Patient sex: M
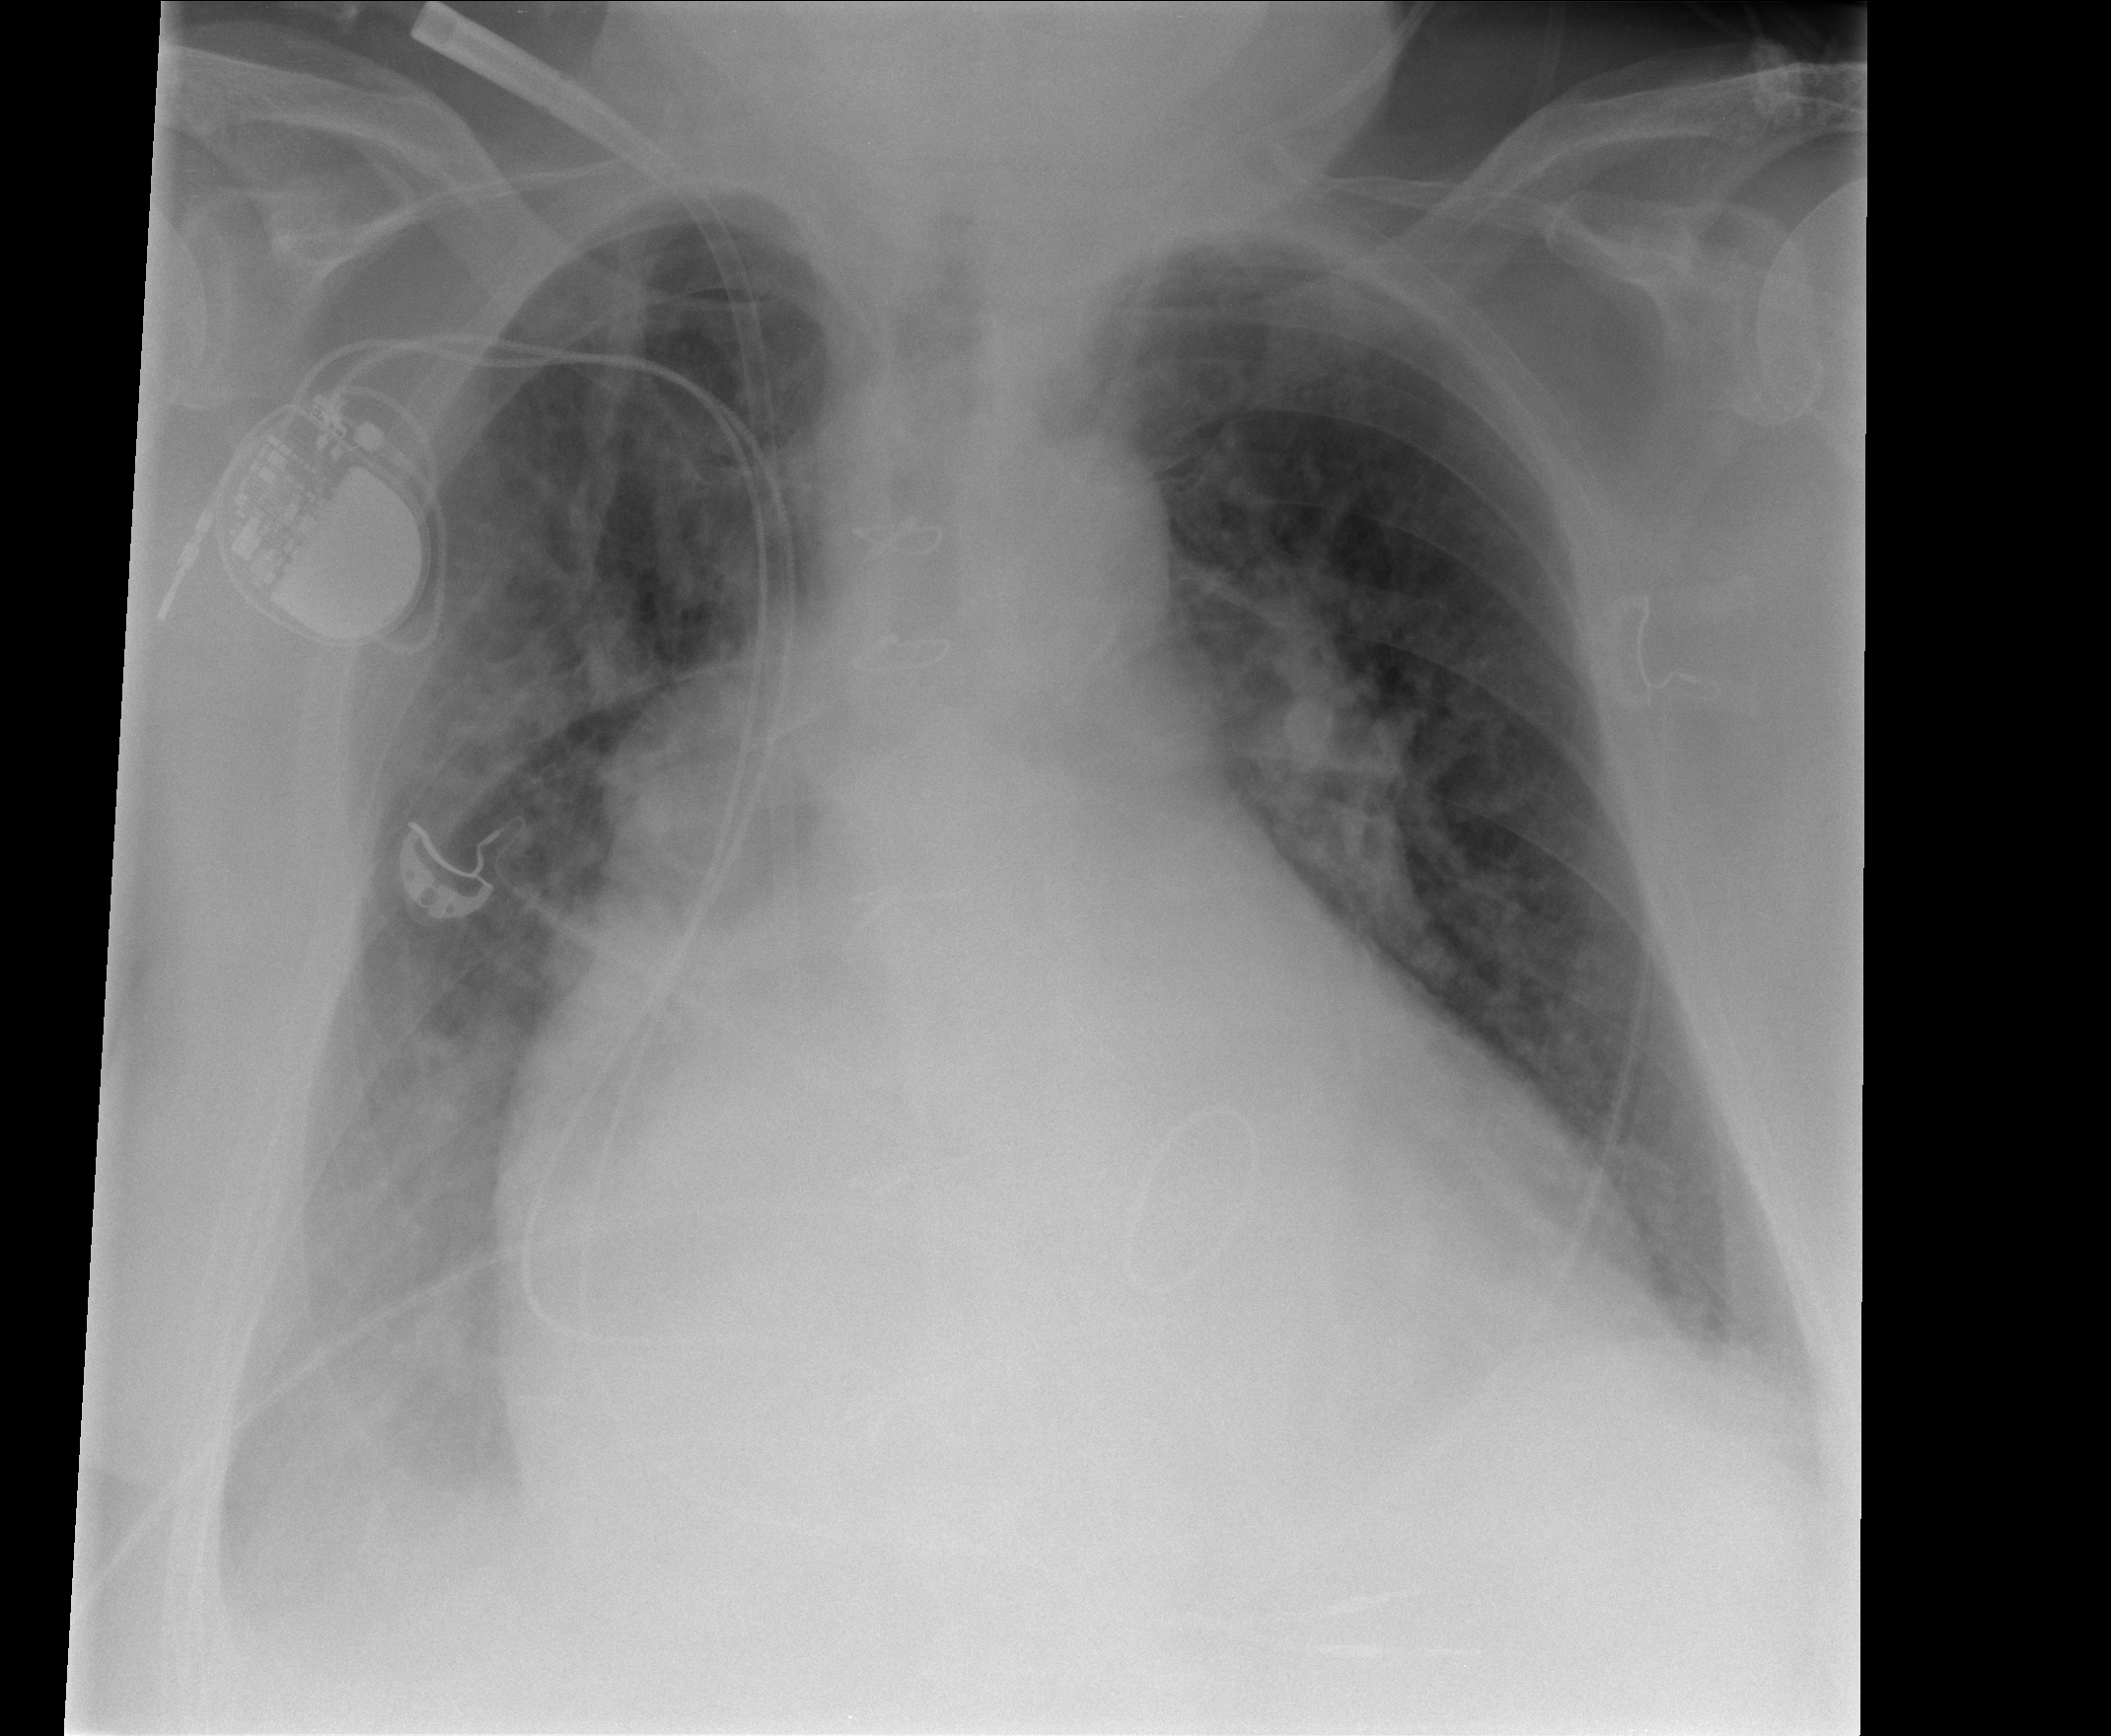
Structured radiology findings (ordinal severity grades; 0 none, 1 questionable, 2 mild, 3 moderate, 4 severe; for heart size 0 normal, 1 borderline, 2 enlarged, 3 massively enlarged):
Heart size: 3
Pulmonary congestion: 2
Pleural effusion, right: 2
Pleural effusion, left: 1
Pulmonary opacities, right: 2
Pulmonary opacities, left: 2
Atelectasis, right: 2
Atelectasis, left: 1